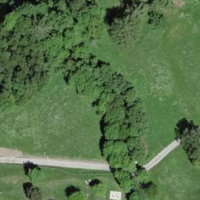
EUNIS habitat code: 43
Species observed at this site:
Polyommatus icarus